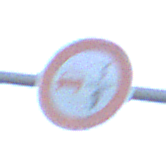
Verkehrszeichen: VerbotUeberholenEinspurigeFahrzeuge
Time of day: SunriseSunset
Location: Outdoor (RoadRail)
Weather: PartlyCloudy
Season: NotSpecified
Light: Natural